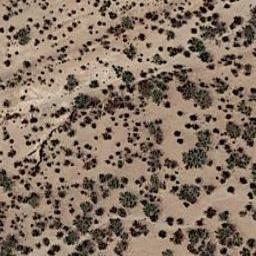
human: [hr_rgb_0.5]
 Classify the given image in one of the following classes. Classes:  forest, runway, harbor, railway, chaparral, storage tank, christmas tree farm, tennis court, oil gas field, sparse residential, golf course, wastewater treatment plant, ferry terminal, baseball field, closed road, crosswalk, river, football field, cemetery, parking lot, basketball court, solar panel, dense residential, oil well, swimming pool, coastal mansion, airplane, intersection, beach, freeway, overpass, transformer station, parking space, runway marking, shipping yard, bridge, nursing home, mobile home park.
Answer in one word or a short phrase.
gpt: chaparral